Question: I have a problem with positioning NSViews on screen from code inside my app.
Orientation system on Mac is like in math, so 0,0 is in bottom left corner.
So, if you want to position your View on top left corner, it frame origin should be '0,height_of_window/parentView'. Here starts my problems.
My window have size 'NSRect (x=0, y=0), (width=643, height=469)'
I want to position my custom view in top left corner so I use:
'''
NSRect rect = NSMakeRect(0, superviewRect.size.height, 329, 214);
'''
to reach top of my screen but nothing shows up. The view is drawn outside windows' bounds. But when I aim with some smaller number like this:
'''
NSRect rect = NSMakeRect(0, 200, 329, 214);
'''
My View shows up like this:

And it is placed somewhere, not at the top but at least i can see it.
How I can measure this top left corner from code to place it in the right place, when window got resized or similar case? I have Retina display, this is causing my bad calculations?
I hope you can understand what I menat!
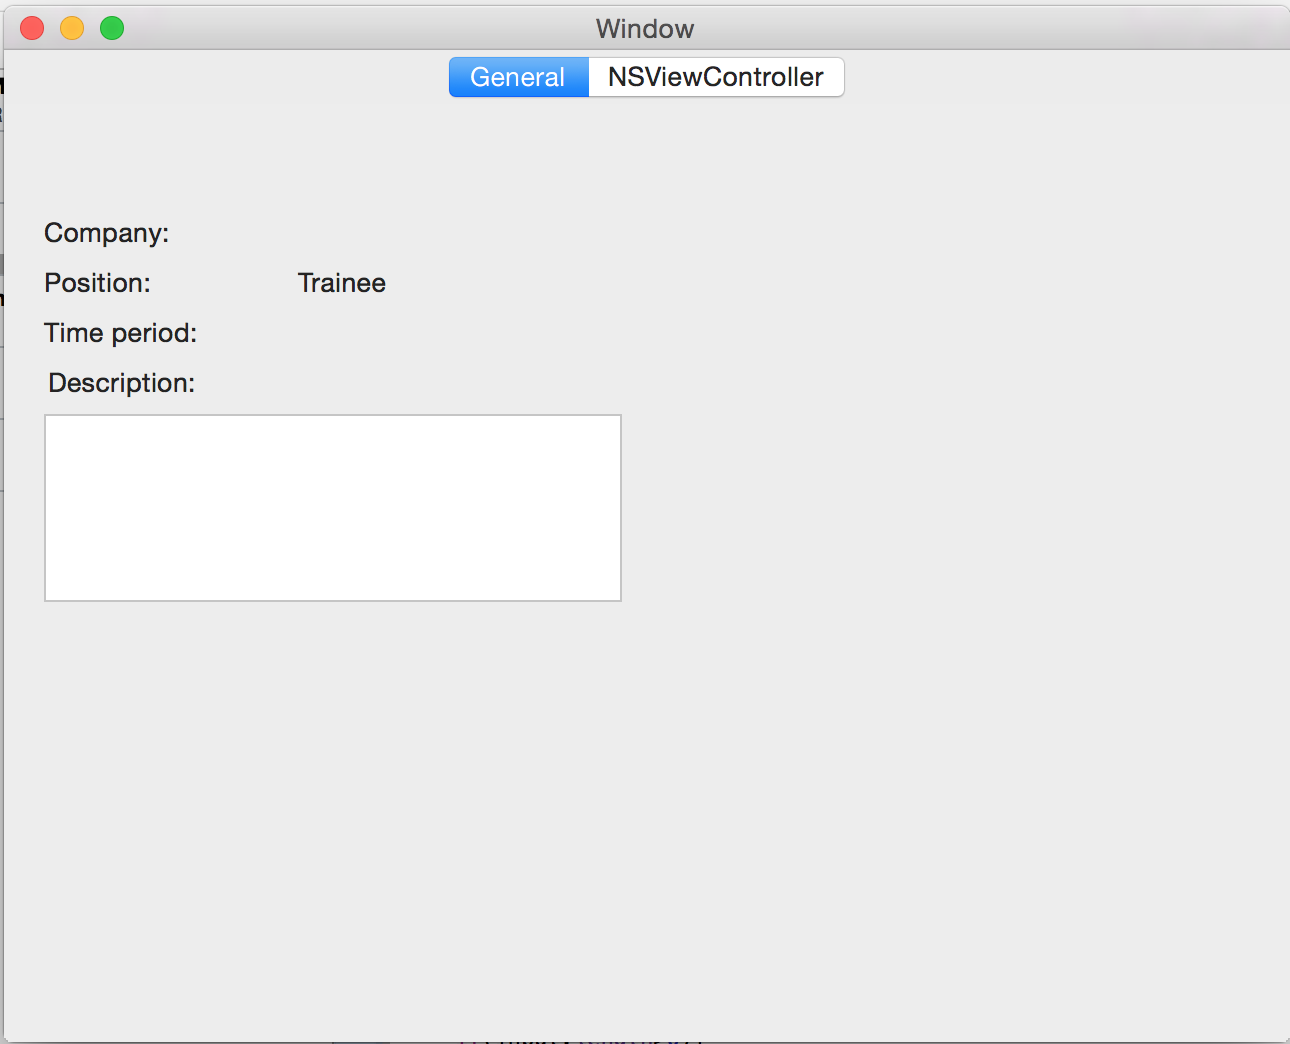
Answer: As you said the coordinate system has '(0,0)' in bottom left corner.
This means that bounds of the inner view are relative to the bottom left corner of the view itself. So you should subtract the height of the internal component from the total height to find the correct position. So:
'''
NSRect rect = NSMakeRect(0, superviewRect.size.height - 214, 329, 214);
'''
You should really consider reading the View programming guide, especially <URL>.
Mind that you can flip the coordinate system by overriding 'isFlipped' for the parent view, so that everything is interpreted with '(0,0)' in top left corner.